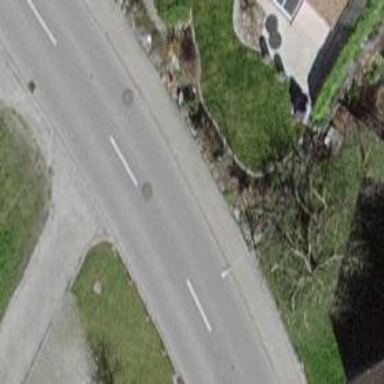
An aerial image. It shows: Asphalt sidewalk along the footway.